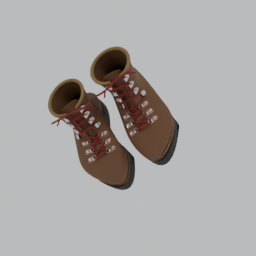
Label: people